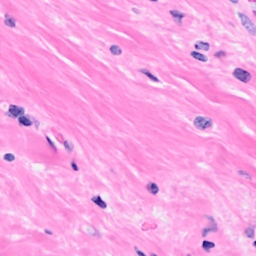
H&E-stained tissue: Breast